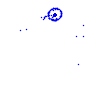
Particle: proton